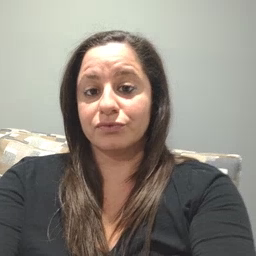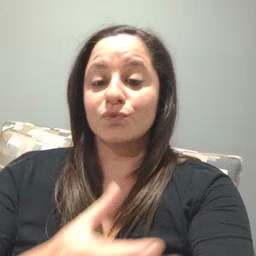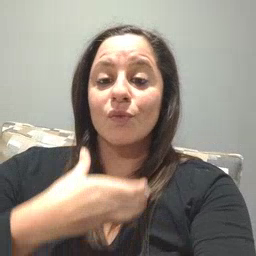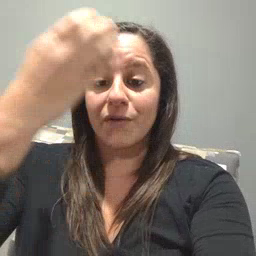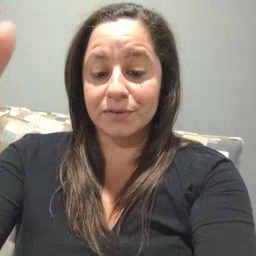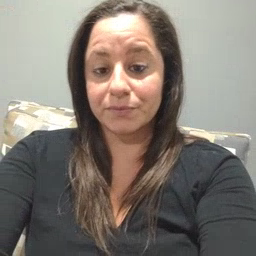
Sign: giraffe